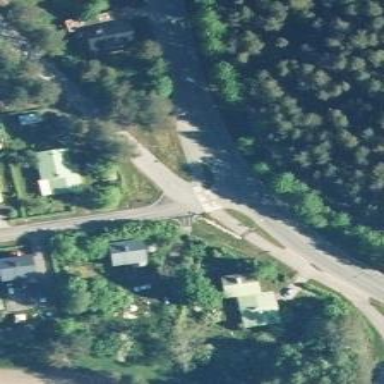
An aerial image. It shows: Road with "give way" sign.